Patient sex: M
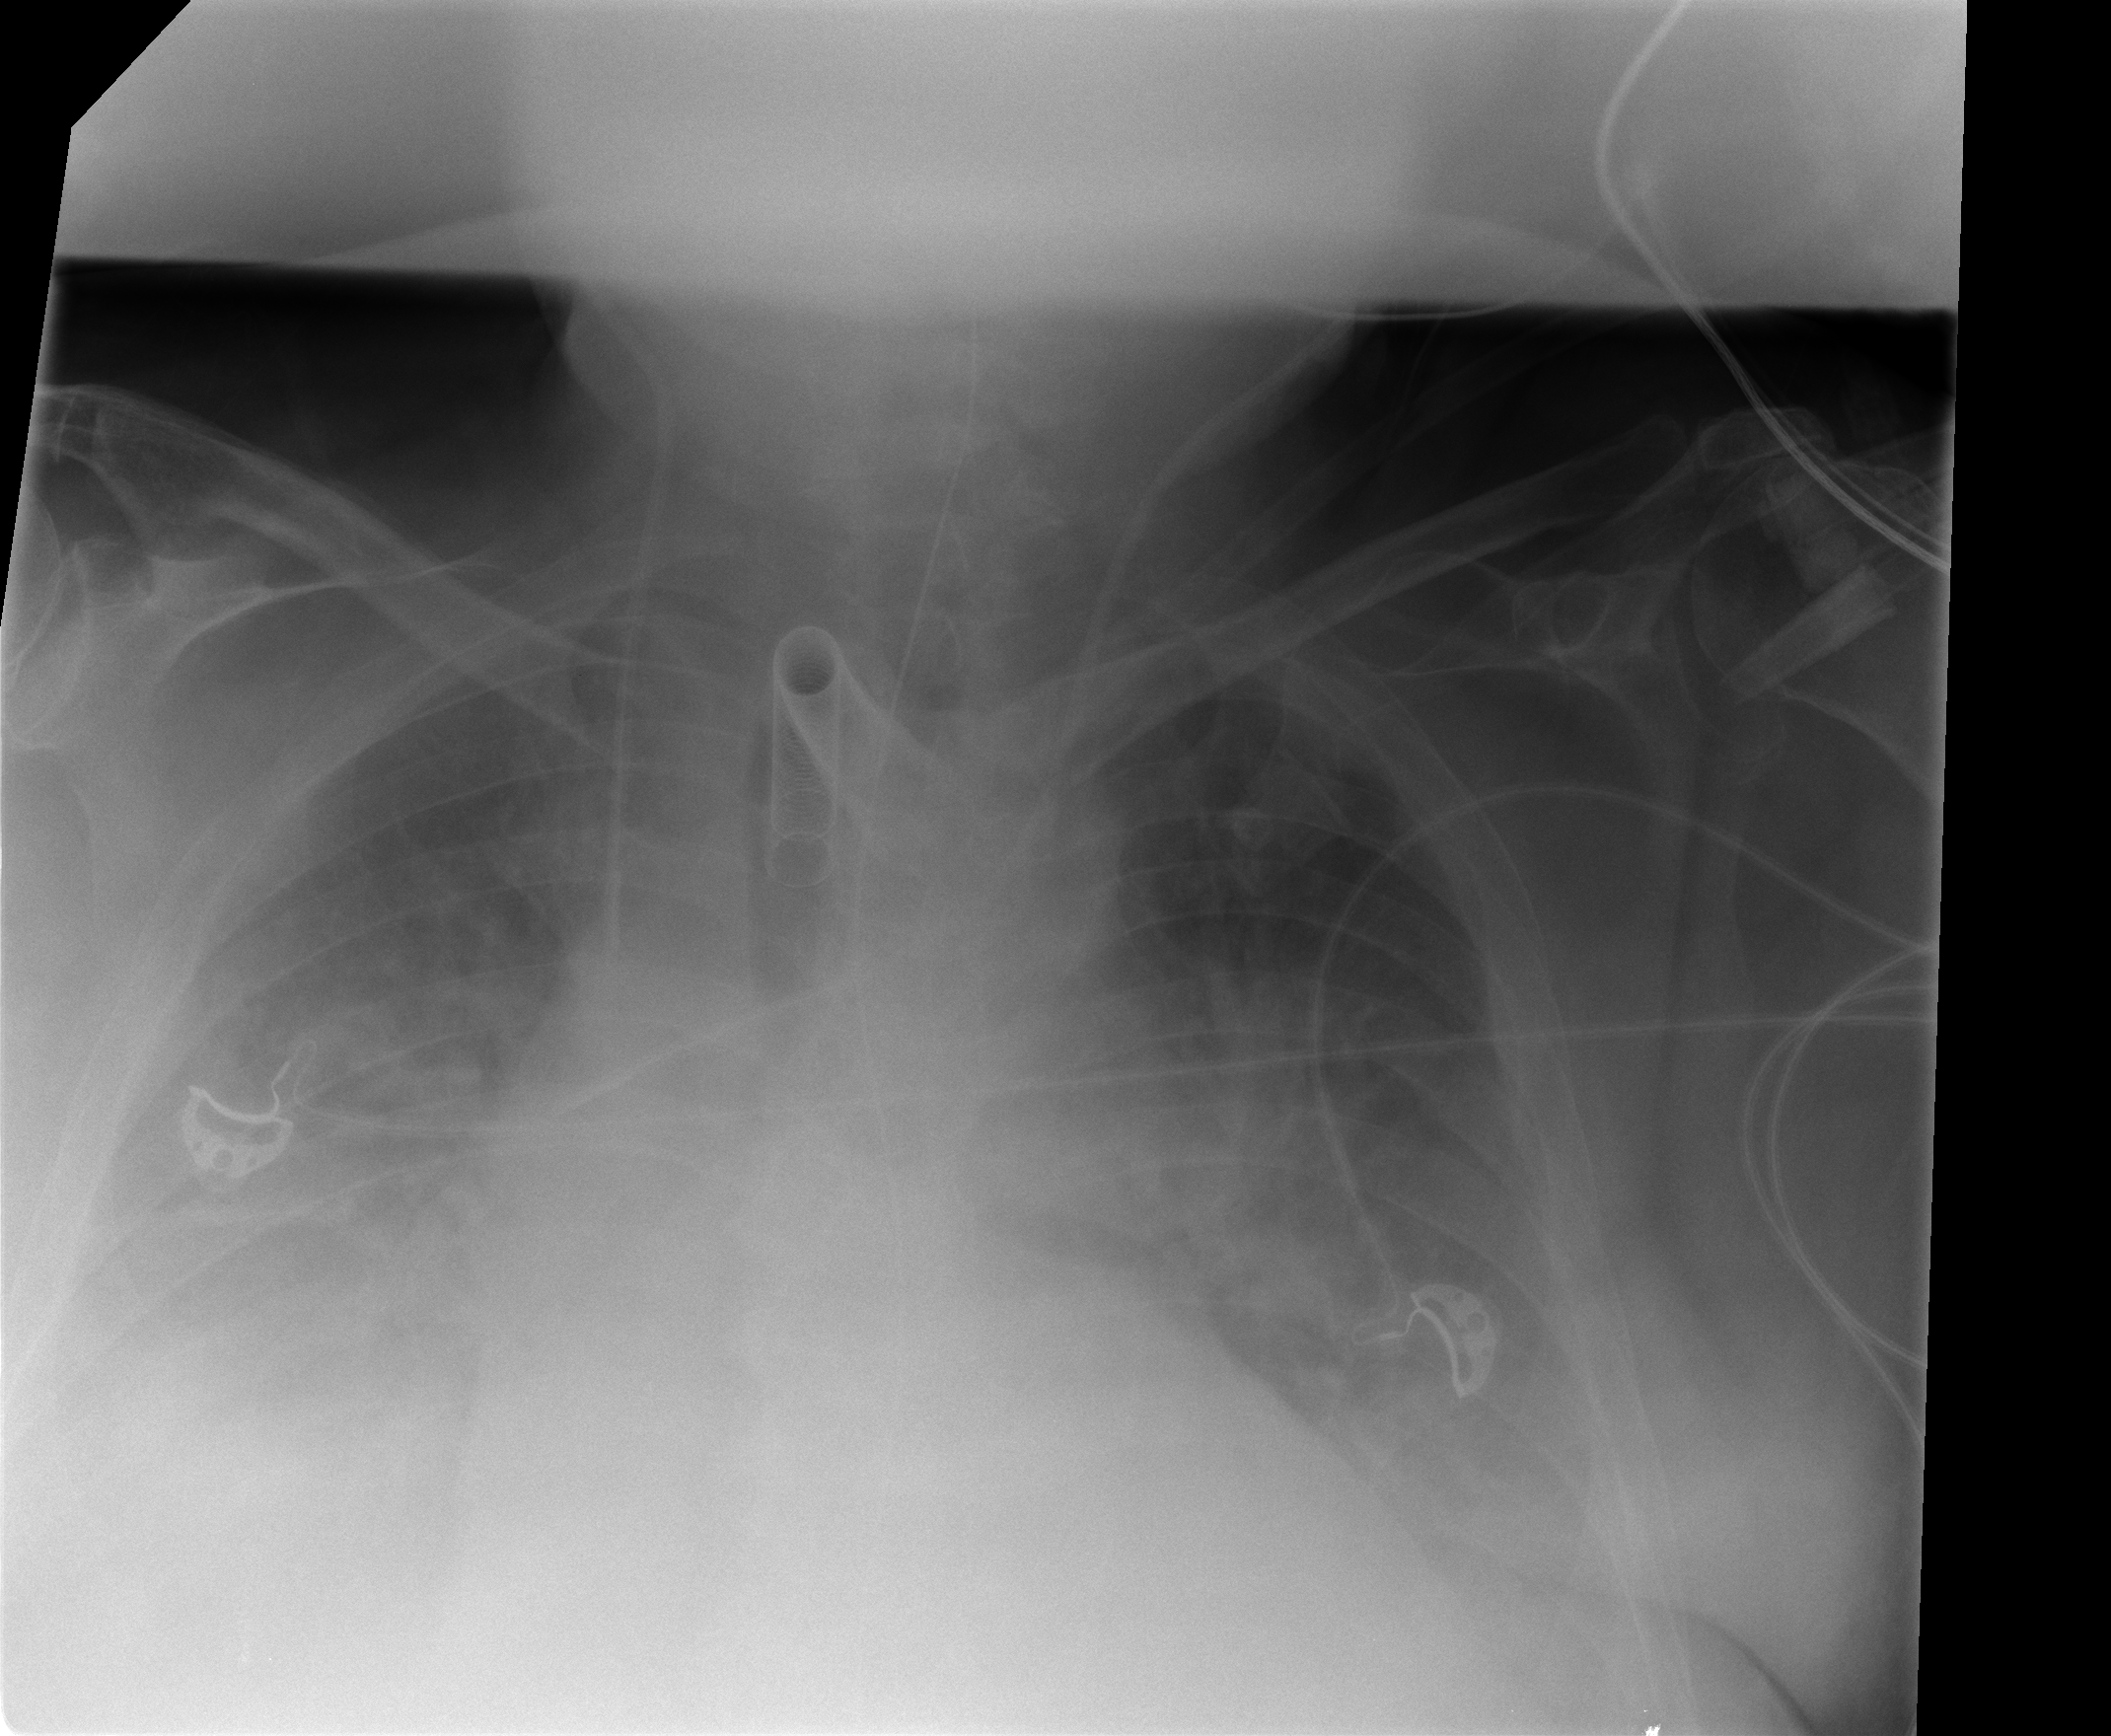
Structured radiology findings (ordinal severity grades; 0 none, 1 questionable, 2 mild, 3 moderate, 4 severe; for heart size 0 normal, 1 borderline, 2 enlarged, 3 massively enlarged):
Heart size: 2
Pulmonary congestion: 2
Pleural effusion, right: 2
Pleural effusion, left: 2
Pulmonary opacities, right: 2
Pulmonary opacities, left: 2
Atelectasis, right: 3
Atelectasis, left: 3